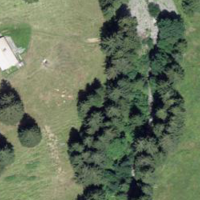
EUNIS habitat code: 23
Species observed at this site:
Tussilago farfara